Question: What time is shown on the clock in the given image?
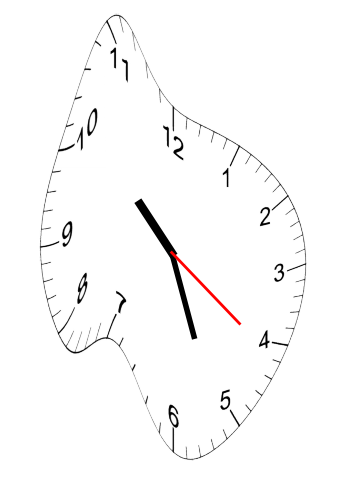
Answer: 10:26:21